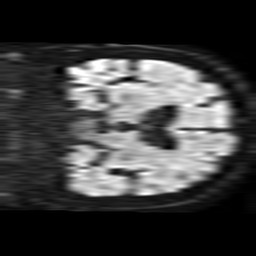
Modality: TRACE
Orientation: coronal
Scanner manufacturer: philips
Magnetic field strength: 1.5 T
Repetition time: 3.403 s
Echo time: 0.06922 s